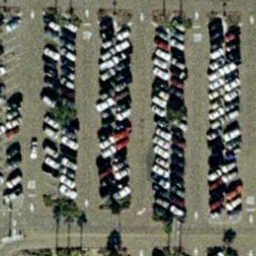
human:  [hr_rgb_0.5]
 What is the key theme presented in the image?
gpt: parking lot